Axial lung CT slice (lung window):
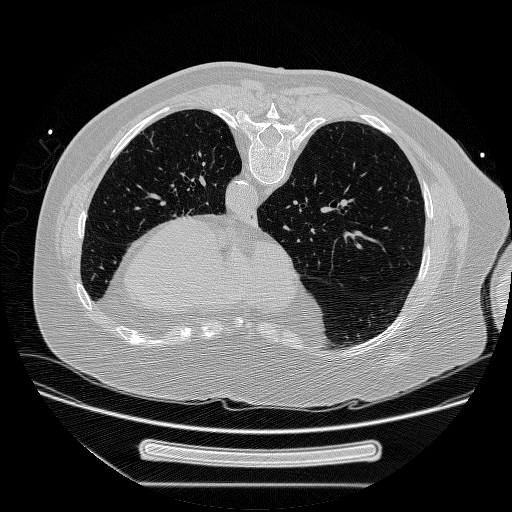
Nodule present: no